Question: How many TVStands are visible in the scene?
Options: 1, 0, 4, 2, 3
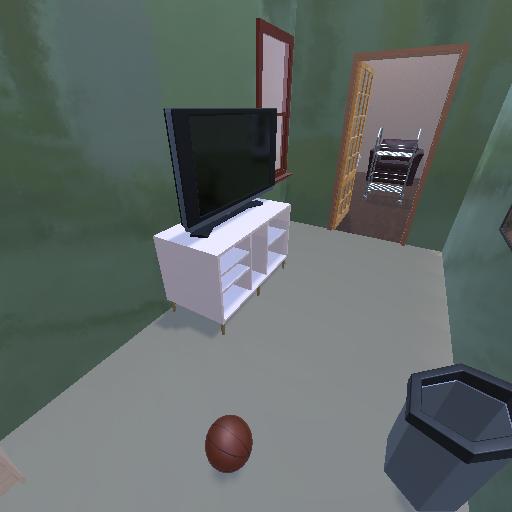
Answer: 1